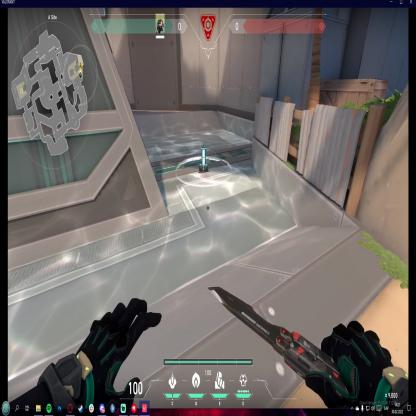
Label: planted spike